Question: Got the following issue.
My sheet below.
When I'm doing a vlookup , column to column like below, I have the value that is retrieved
'=vlookup(A3;C2:C58;1;false)'
When I'm doing a vlookup , column to a list of columns like below, nothing is retrieved...
'=vlookup(A3;B2:E58;1;false)'

Why?
Thanks.
It seems that only the value on the B column are seen when doing the lookup on a list of columns...Weird, no?
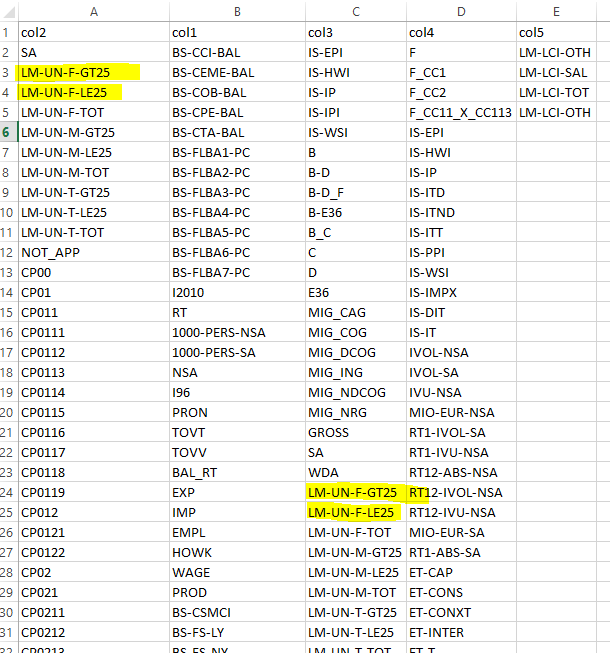
Answer: VLookUp only searches for the search value in the first column of the range. Your search value is not in the first column of the range B2:E58, which is column B. Your search value is in column C. That is why you get no results for your second formula.
From Microsoft: "[VLookup] searches for a value in the of a table array and returns a value in the same row from another column in the table array."
See: <URL>
Since you say you just want to know "if the value I have in cell A3 is present in the other cells namely B2 to E58", perhaps CountIf would be a better fit. Try:
'''
=CountIF(B2:E58,A3)
'''
That will tell you how many times the value in cell A3 appears in the range B2:E58.
Or maybe:
'''
=IF(COUNTIF(B2:E58,A3)>0,"Value Present","Not Present")
'''
That will show the phrase "Value Present" if the value is present and "Not Present" if it isn't.